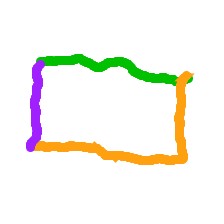
Shape: rectangle